Interaction volume radius: 5 \u00c5
Interaction volume height: 20 \u00c5
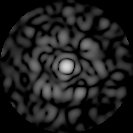
Disorder parameter: 0.8103